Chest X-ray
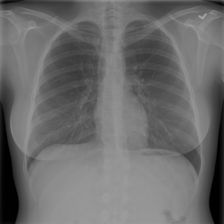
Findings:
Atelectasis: negative
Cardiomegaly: negative
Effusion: negative
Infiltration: negative
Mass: negative
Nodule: negative
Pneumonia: negative
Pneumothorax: negative
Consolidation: negative
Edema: negative
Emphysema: negative
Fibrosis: negative
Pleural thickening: negative
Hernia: negative